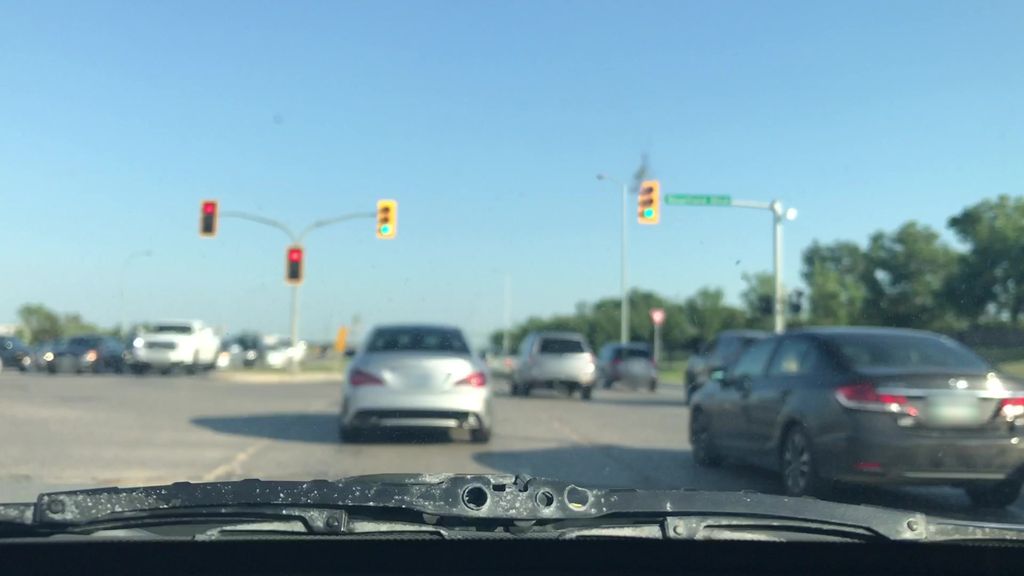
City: winnipeg